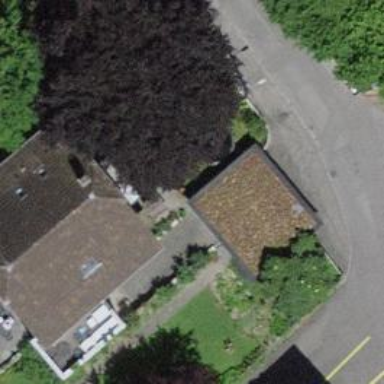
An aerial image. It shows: Carport structure.